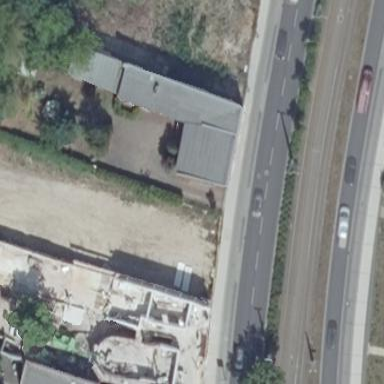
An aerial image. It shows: Commercial building.